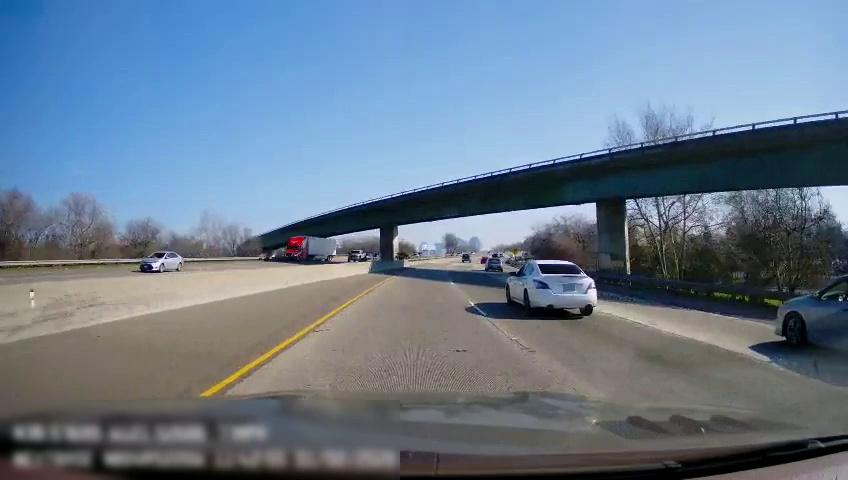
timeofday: Day
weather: Sunny
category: Drivable Space
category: Vehicles | Car
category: Vehicles | Other LV
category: Vehicles | Truck
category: Drivable Space
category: Vehicles | Car
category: Vehicles | Car
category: Vehicles | Car
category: Lanes | Current Lane
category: Lanes | Current Lane
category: Lanes | Current Lane
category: Lanes | Alternate Lane